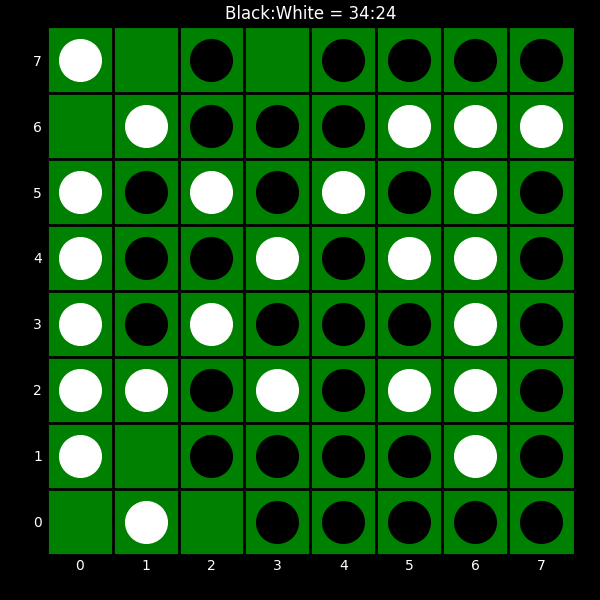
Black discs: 34
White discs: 24